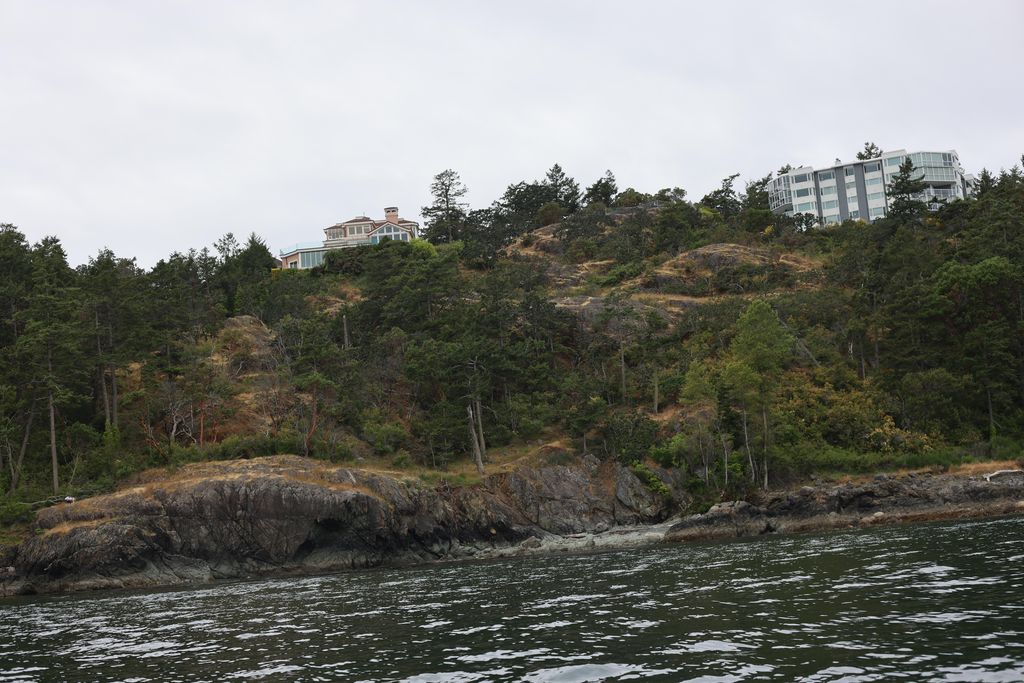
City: victoria